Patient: sex F, age 36
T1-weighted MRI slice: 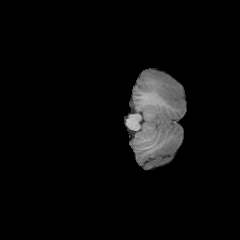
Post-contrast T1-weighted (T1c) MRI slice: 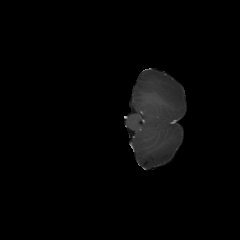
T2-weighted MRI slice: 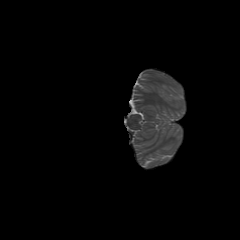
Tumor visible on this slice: no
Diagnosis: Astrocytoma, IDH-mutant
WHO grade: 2